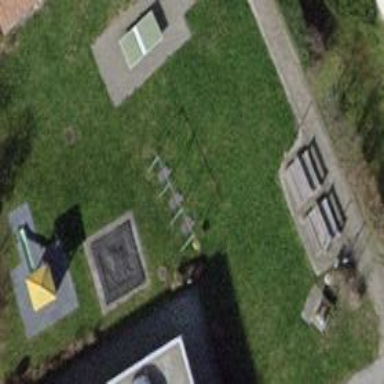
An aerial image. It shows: Playground with swings.